Field crop: maize
Growth stage: 2
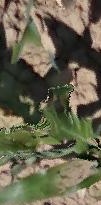
Species: maize